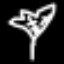
Label: leaf